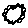
Label: sun